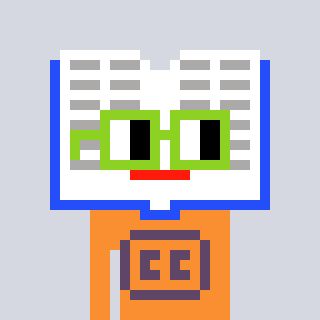
a pixel art character with square light green glasses, a dictionary-shaped head and a orange-colored body on a cool background